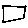
Label: square